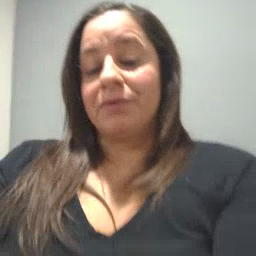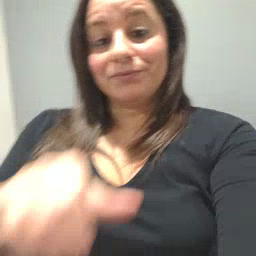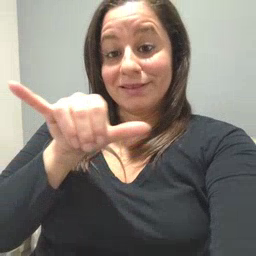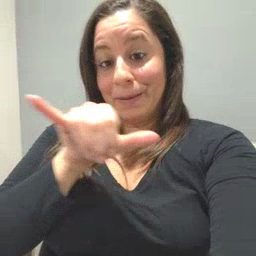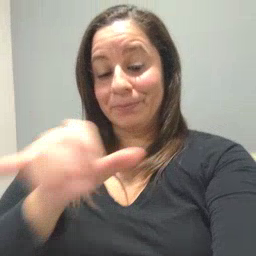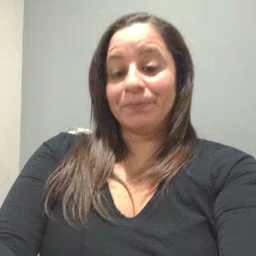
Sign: same